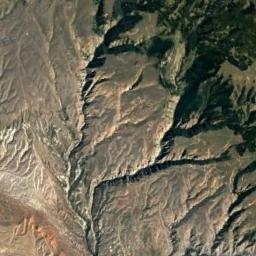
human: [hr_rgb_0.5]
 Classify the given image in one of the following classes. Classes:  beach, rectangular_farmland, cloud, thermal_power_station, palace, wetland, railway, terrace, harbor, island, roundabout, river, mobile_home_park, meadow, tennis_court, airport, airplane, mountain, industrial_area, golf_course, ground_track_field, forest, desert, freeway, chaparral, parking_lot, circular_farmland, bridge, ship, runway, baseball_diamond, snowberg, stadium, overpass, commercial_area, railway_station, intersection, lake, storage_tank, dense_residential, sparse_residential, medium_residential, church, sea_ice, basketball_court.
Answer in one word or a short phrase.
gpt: mountain